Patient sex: M
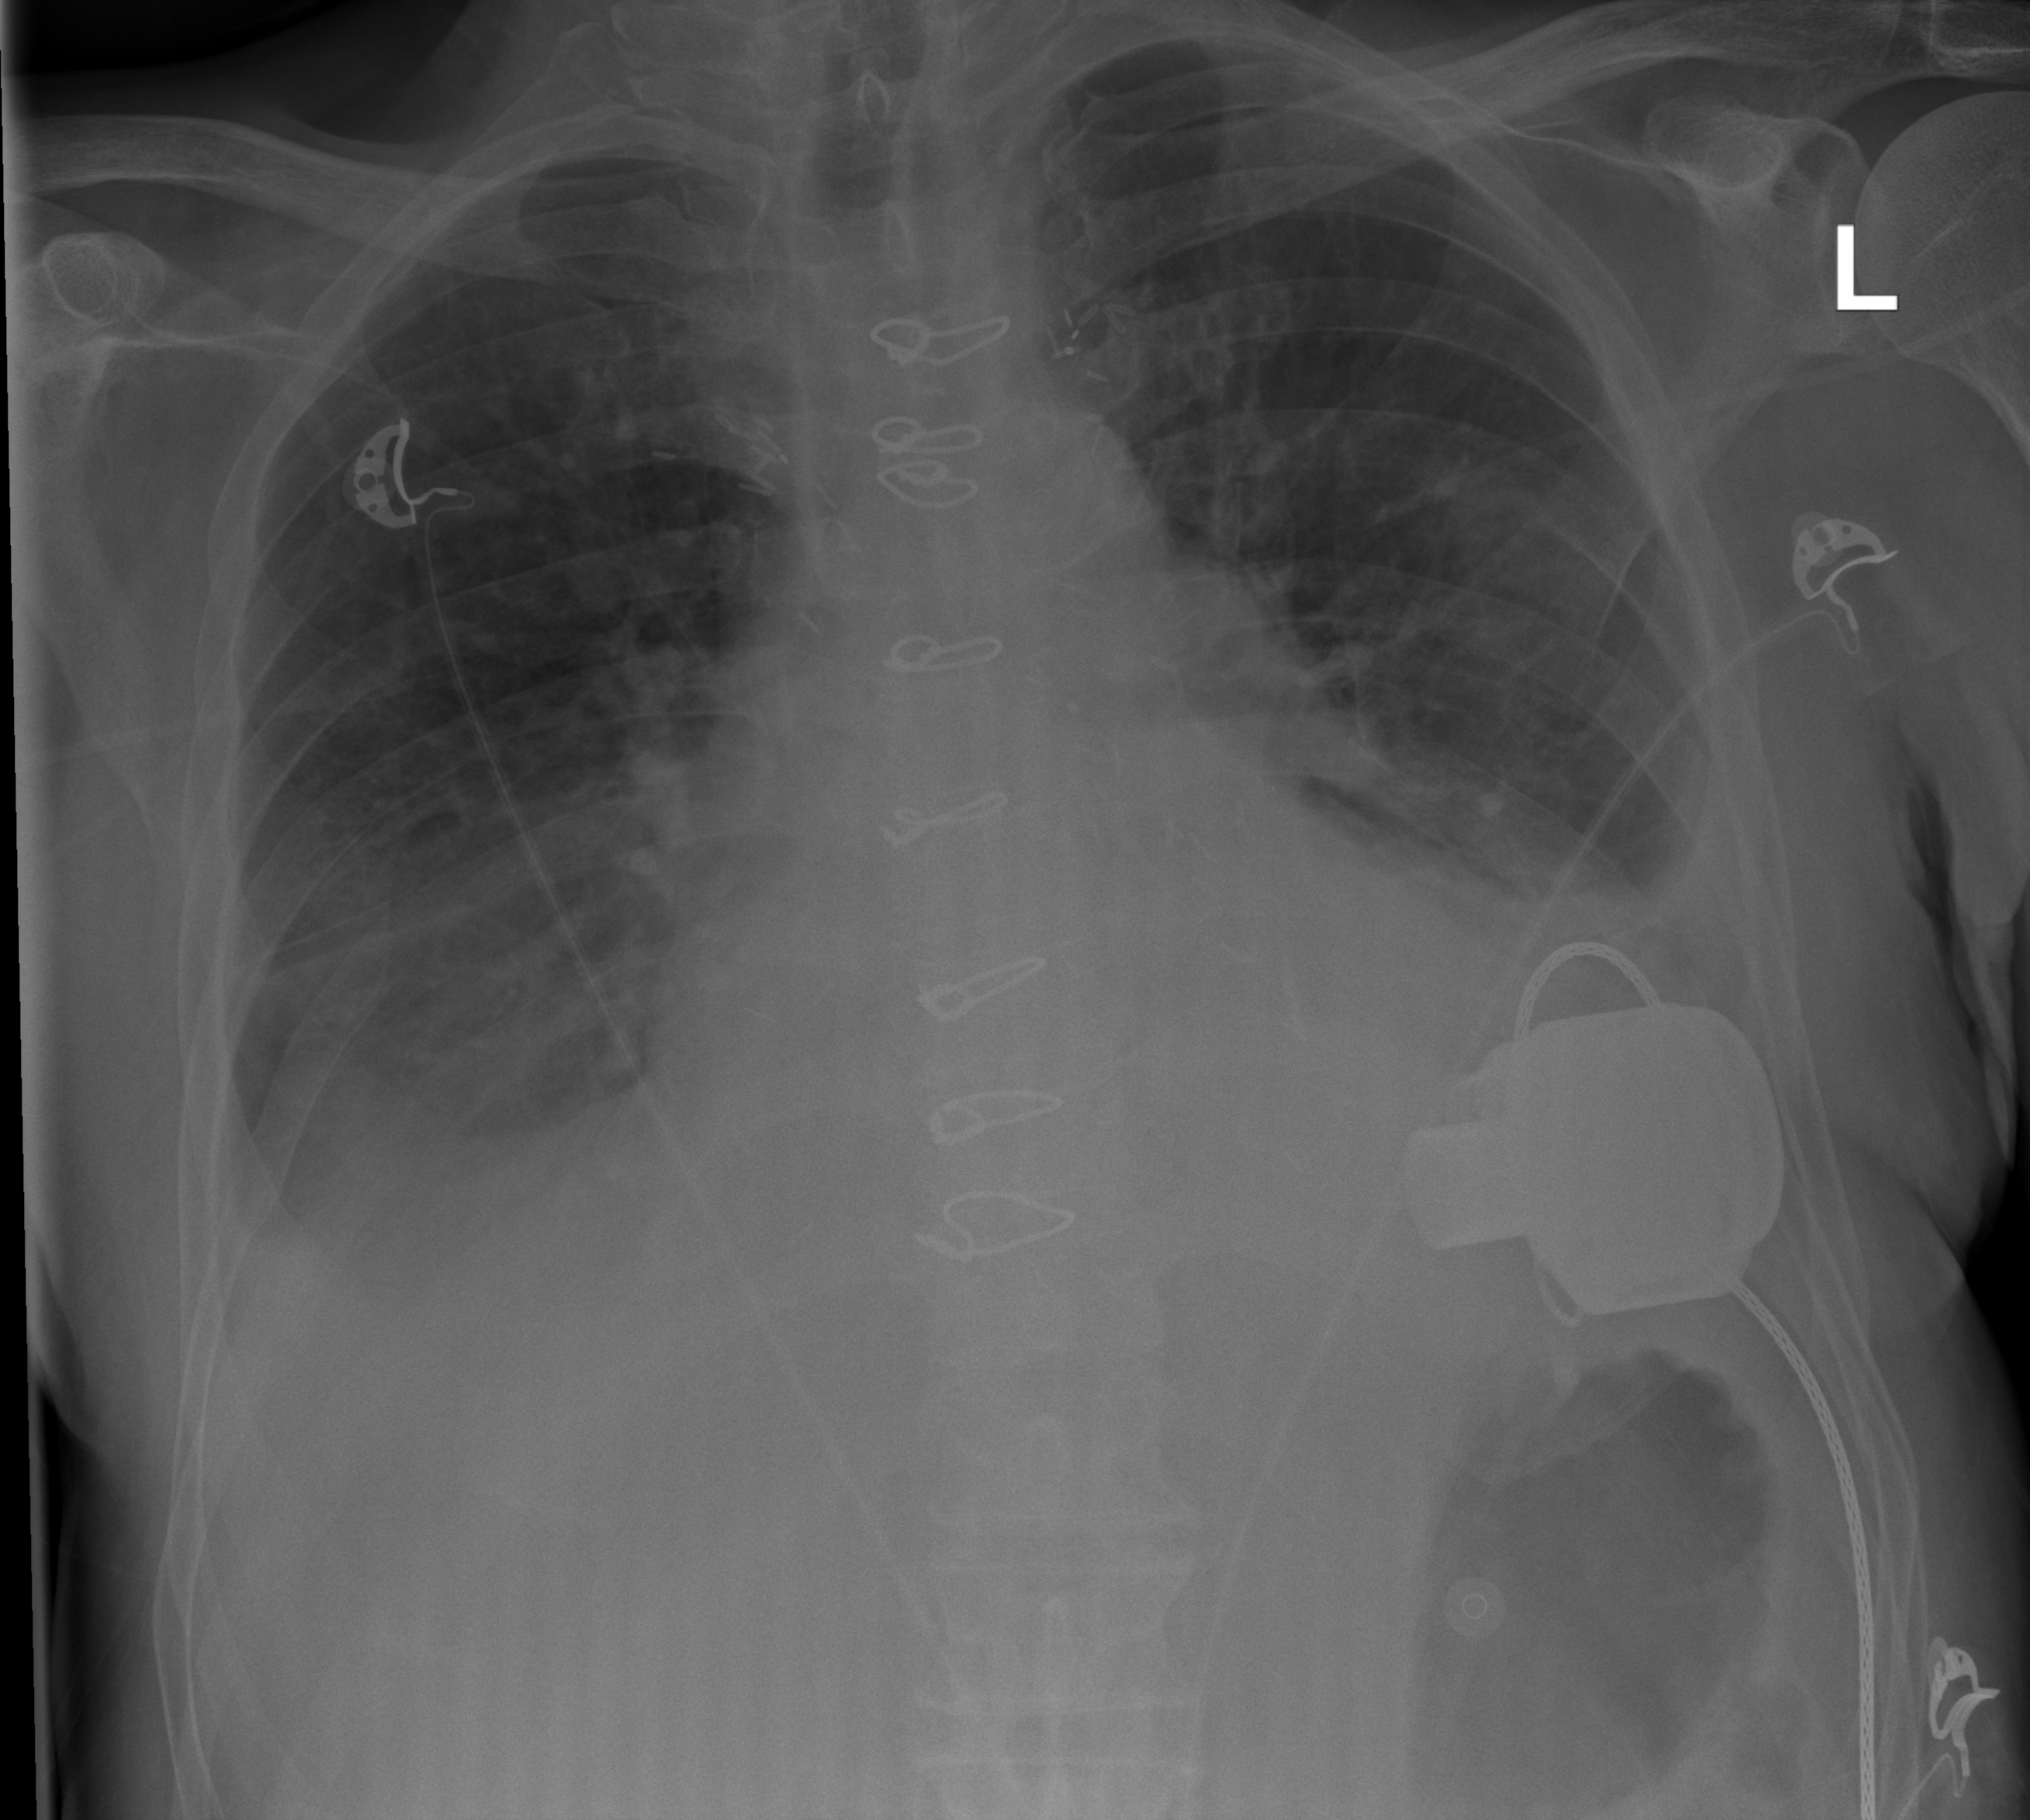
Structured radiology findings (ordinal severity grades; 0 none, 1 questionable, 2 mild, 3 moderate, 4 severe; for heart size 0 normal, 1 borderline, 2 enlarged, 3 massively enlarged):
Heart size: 2
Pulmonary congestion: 2
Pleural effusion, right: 2
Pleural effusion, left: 3
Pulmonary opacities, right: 0
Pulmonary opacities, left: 0
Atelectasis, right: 2
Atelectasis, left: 2